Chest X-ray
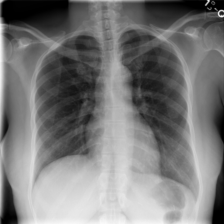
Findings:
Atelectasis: negative
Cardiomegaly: negative
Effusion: negative
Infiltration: negative
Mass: negative
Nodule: negative
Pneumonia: negative
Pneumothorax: negative
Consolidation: negative
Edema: negative
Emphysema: negative
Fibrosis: negative
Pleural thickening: negative
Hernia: negative